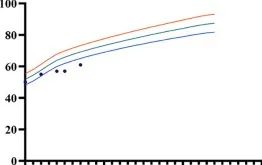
Growth charts of case 1 and case 2. (C) Shows the growth curve of case 2.
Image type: chart (chart)